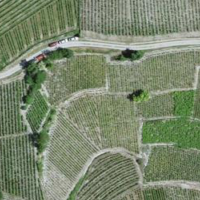
EUNIS habitat code: 40
Species observed at this site:
Lophophanes cristatus